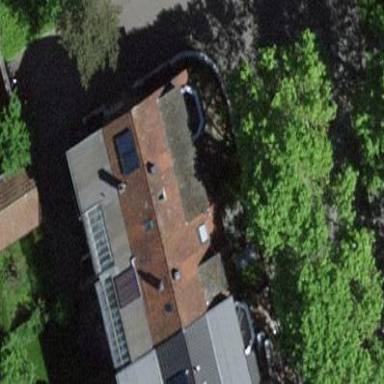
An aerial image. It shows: Terrace building.